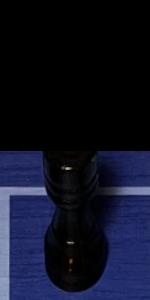
Label: Rook_Black